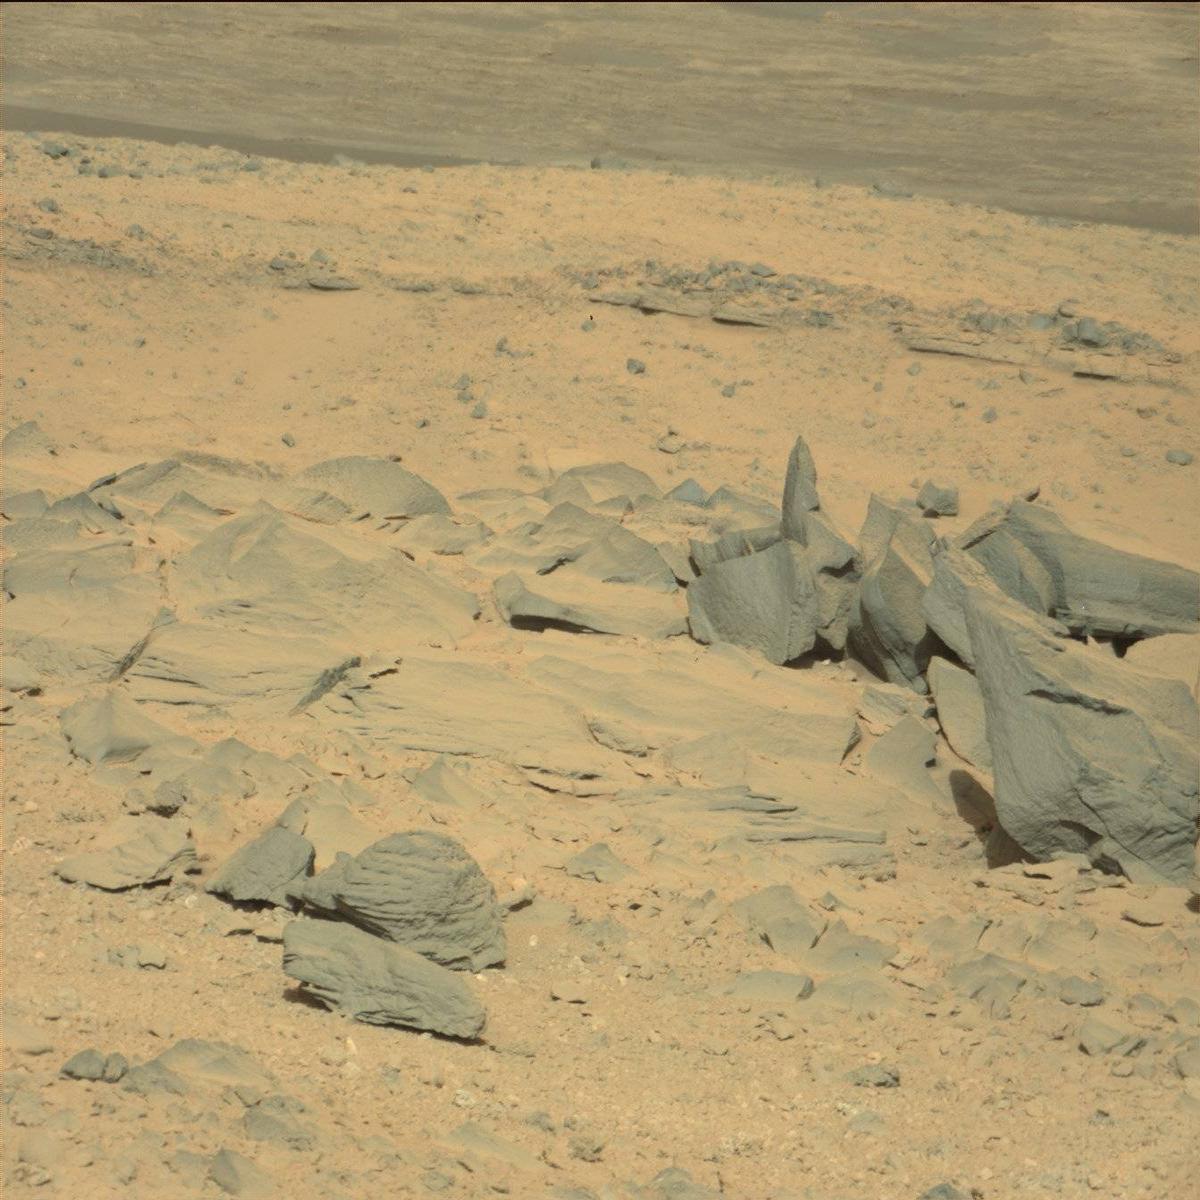
Terrain classes present: Bedrock, Ridge, Rock, Sand / Soil